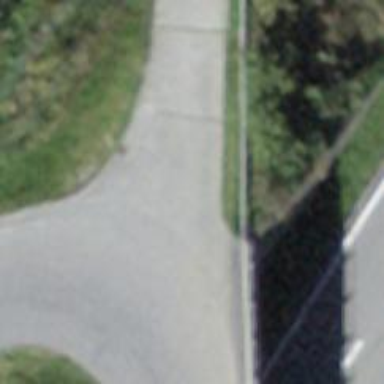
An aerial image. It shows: Well-maintained track road with grade 1 tracktype.